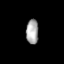
Tissue: lung
Cell type: Others
Senescence score: 0.2012
Nuclear area (px): 300
Mean DAPI intensity: 166.387